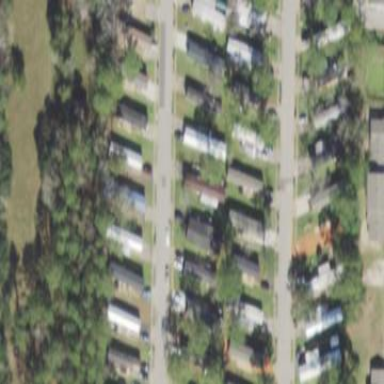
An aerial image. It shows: Residential area known as trailer park.